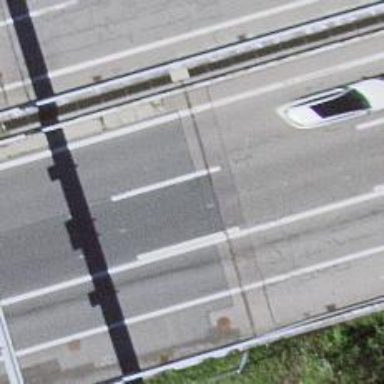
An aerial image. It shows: Asphalt motorway.